Question: Am new to android , and I would like place my problem in-front of you,,
I would like to capture an image between four coordinates , as below..

First of all I convert the image into bitmap and then set it as background to a relative layout. And i know these four coordinates.
Then how could I get the image inside the box and set it to another layout as background.
Guys please let me out from this logic....
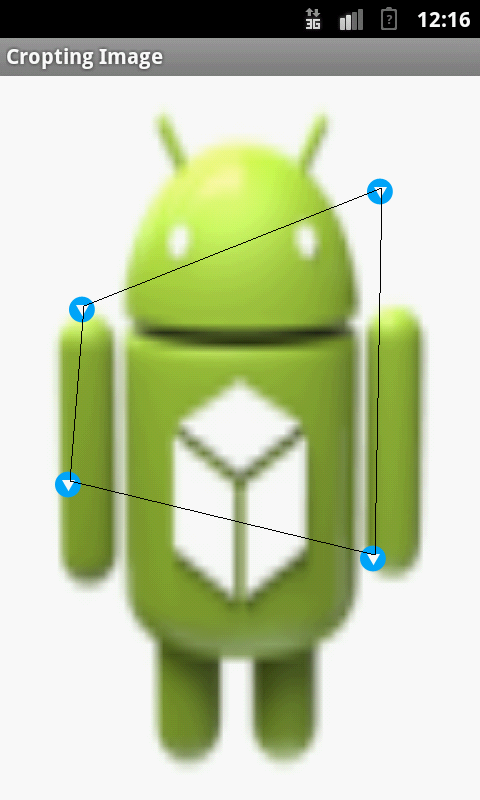
Answer: finally i find the solution to my problem and i wana share it with you,
first of all, this is done based on the theory of transformation at +12 level.
Ok, My problem is solved with the help of "OpenCv for Android "
this is the code..
'''
public class MainActivity extends Activity implements CvCameraViewListener2,OnTouchListener
{
Bitmap sourceBitmap,descBitmap,sourceBitmap1;
ImageView view,view2;
SurfaceView amSurfaceView ;
Mat mRgba;
private CameraBridgeViewBase mOpenCvCameraView;
private BaseLoaderCallback mLoaderCallback = new BaseLoaderCallback(this) {
@Override
public void onManagerConnected(int status) {
switch (status) {
case LoaderCallbackInterface.SUCCESS:
{
Log.i("Yesssssssss", "OpenCV loaded successfully");
mOpenCvCameraView.enableView();
} break;
default:
{
super.onManagerConnected(status);
} break;
}
}
};
@Override
protected void onCreate(Bundle savedInstanceState) {
super.onCreate(savedInstanceState);
setContentView(R.layout.activity_main);
// initialise bitmap for crop is here
Bitmap bitmap_source=BitmapFactory.decodeResource(getResources(), R.drawable.quadone);
if(bitmap_source==null)
Log.e("bitmap Null","nulllllll");
// these values should not exceed the limits of bitmap..
Log.e("Bitmap"," "+bitmap_source.getWidth()+" "+bitmap_source.getHeight());
sourceBitmap =BitmapFactory.decodeResource(getResources(), R.drawable.quadone);
sourceBitmap1 =BitmapFactory.decodeResource(getResources(), R.drawable.quadone);
descBitmap =BitmapFactory.decodeResource(getResources(), R.drawable.ic_launcher);
view = (ImageView) findViewById(R.id.imageView1);
view2=(ImageView) findViewById(R.id.imageView2);
view.setImageBitmap(sourceBitmap1);
view.setOnTouchListener(this);
mOpenCvCameraView = (CameraBridgeViewBase) findViewById(R.id.color_blob_detection_activity_surface_view);
mOpenCvCameraView.setCvCameraViewListener(this);
Log.e("MAtt","Startttttttttmmmmmmmmmtttttttt");
sourceBitmap =bitmap_source;
if (!OpenCVLoader.initDebug()) {
// Handle initialization error
}
Mat inputMat = new Mat();
Mat outputMat = new Mat();
descBitmap=sourceBitmap;
Utils.bitmapToMat(sourceBitmap, inputMat);
List<Point> src_pnt = new ArrayList<Point>();
Point p0 = new Point(0, 0);
src_pnt.add(p0);
Point p1 = new Point(10, 100);
src_pnt.add(p1);
Point p2 = new Point(100, 125);
src_pnt.add(p2);
Point p3 = new Point(90, 20);
src_pnt.add(p3);
Mat startM = Converters.vector_Point2f_to_Mat(src_pnt);
List<Point> dst_pnt = new ArrayList<Point>();
Point p4 = new Point(0.0, 0.0);
dst_pnt.add(p4);
Point p5 = new Point(0.0, sourceBitmap.getHeight());
dst_pnt.add(p5);
Point p6 = new Point(sourceBitmap.getWidth(), sourceBitmap.getHeight());
dst_pnt.add(p6);
Point p7 = new Point(sourceBitmap.getWidth(), 0);
dst_pnt.add(p7);
Mat endM = Converters.vector_Point2f_to_Mat(dst_pnt);
Mat perspectiveTransform = Imgproc.getPerspectiveTransform(startM, endM);
Size size = new Size(sourceBitmap.getWidth(), sourceBitmap.getHeight());
Scalar scalar = new Scalar(50.0);
Imgproc.warpPerspective(inputMat, outputMat, perspectiveTransform, size, Imgproc.INTER_LINEAR + Imgproc.CV_WARP_FILL_OUTLIERS, Imgproc.BORDER_DEFAULT, scalar);
Log.e("1=",""+inputMat.cols()+" "+inputMat.rows());
Log.e("outmat.."," "+outputMat.cols()+" "+outputMat.rows());
Utils.matToBitmap(outputMat, descBitmap);
view2.setImageBitmap(descBitmap);
// ram@san
}
@Override
public void onCameraViewStarted(int width, int height) {
// TODO Auto-generated method stub
Log.e("onCameraViewStarted","onCameraViewStarted");
}
@Override
public void onCameraViewStopped() {
// TODO Auto-generated method stub
Log.e("onCameraViewStopped","onCameraViewStopped");
}
@Override
public Mat onCameraFrame(CvCameraViewFrame inputFrame) {
// TODO Auto-generated method stub
mRgba= new Mat();
Utils.bitmapToMat(sourceBitmap, mRgba);
Utils.matToBitmap(mRgba, descBitmap);
view2.setImageBitmap(sourceBitmap);
return mRgba;
}
@Override
public boolean onTouch(View v, MotionEvent event) {
// TODO Auto-generated method stub
return false;
}
}
'''
if any one have doubts please place it here..
have a happy codding, Ram..